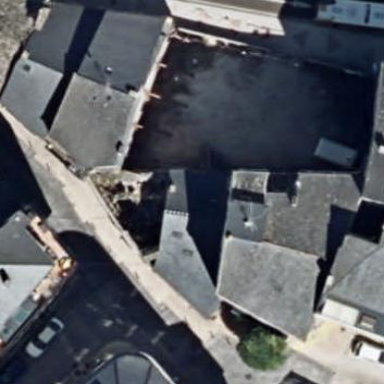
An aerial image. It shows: Warehouse.